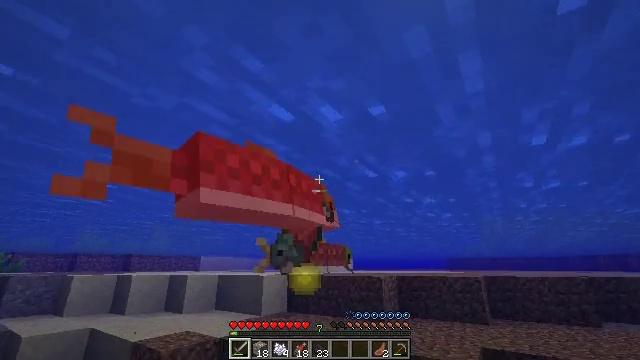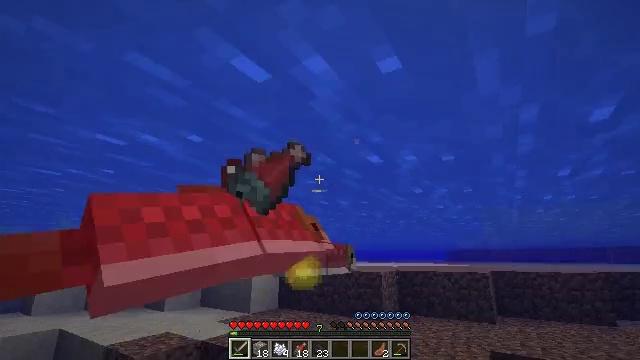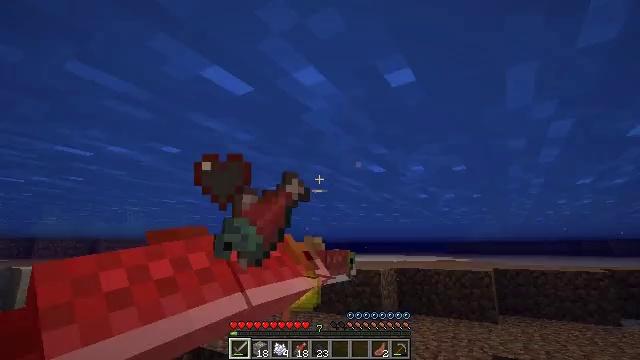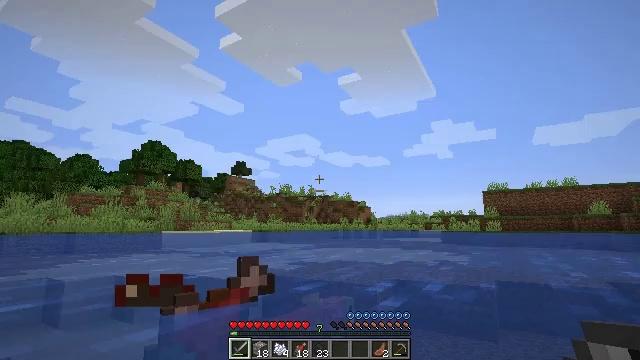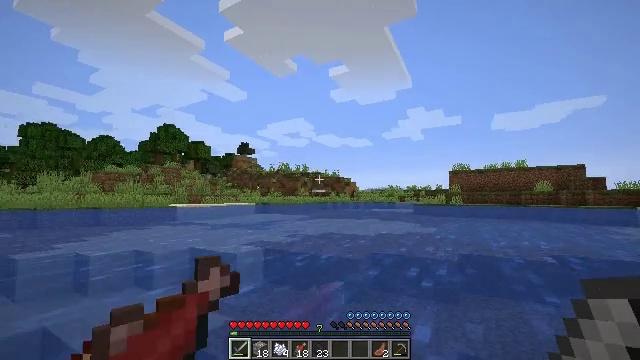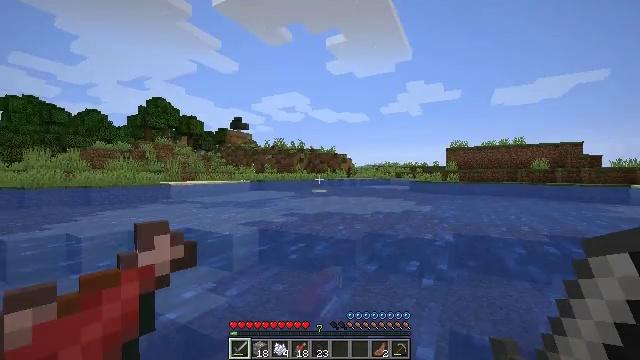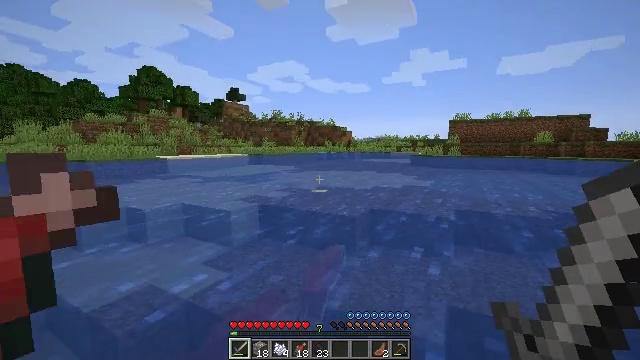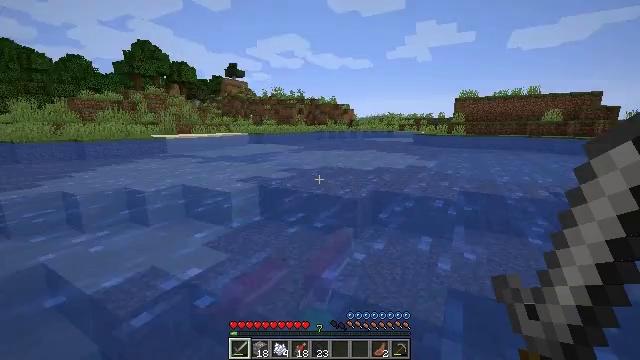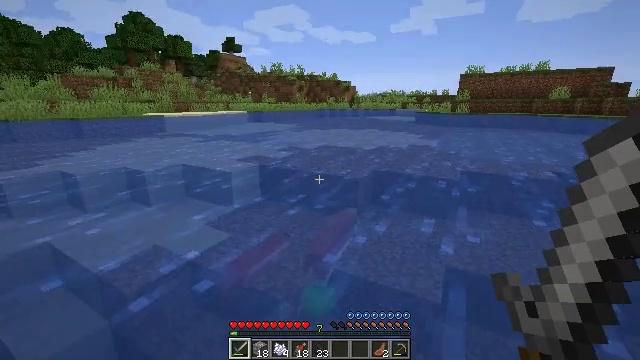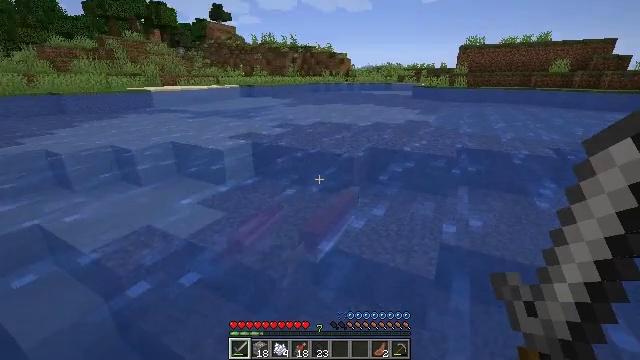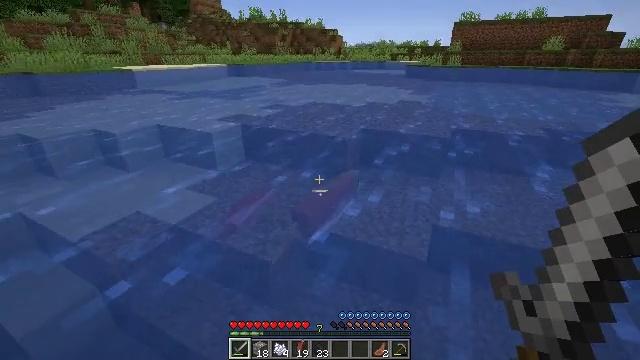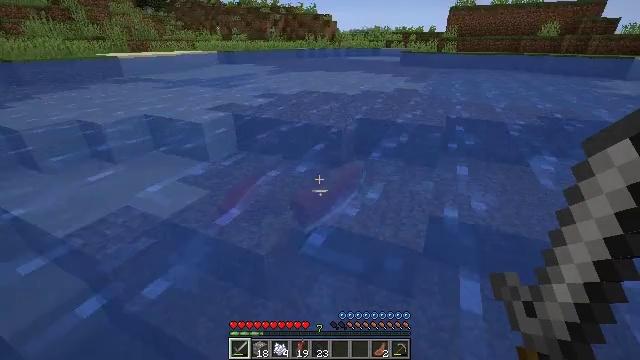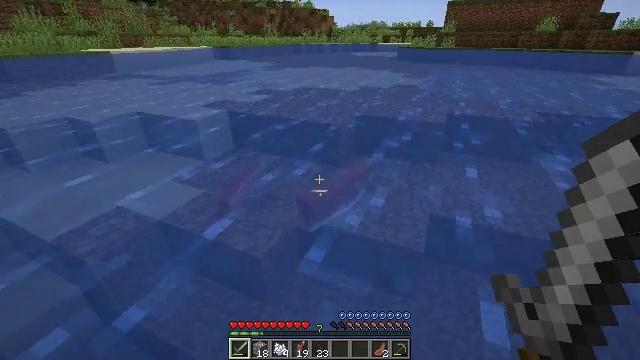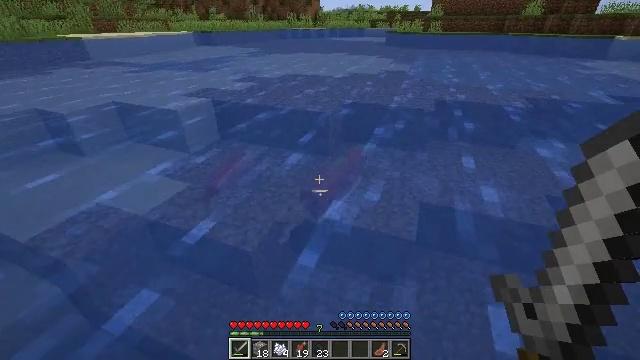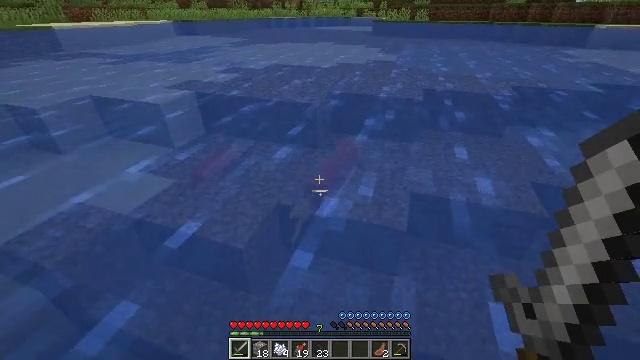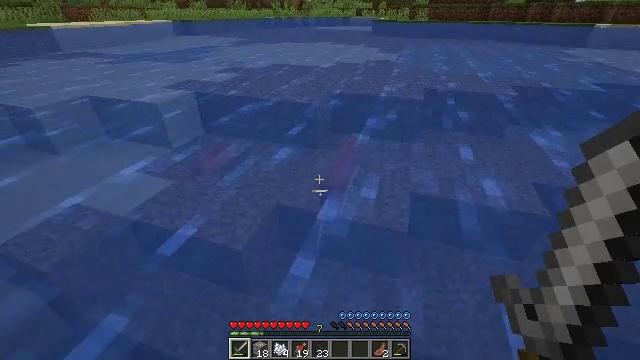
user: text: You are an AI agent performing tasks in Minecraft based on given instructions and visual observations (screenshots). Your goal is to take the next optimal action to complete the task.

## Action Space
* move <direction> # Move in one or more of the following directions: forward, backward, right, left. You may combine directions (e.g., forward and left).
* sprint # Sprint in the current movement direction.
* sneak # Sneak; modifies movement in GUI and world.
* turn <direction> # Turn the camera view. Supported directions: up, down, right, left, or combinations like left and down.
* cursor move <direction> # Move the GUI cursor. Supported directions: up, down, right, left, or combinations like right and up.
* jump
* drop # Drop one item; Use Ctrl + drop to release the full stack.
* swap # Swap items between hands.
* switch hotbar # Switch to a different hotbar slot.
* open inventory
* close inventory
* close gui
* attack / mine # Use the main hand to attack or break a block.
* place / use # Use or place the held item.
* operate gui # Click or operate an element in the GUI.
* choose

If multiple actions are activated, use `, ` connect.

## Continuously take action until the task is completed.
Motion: motion action
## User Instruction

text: Hunt fish.
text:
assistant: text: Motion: move forward, turn down
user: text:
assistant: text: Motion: move forward, turn down
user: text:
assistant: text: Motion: move forward, turn right and down
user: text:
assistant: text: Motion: move forward, turn right and down
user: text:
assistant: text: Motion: move forward, turn down
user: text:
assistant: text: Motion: move forward, turn down
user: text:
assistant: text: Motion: move forward, turn down
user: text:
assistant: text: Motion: move forward, turn down
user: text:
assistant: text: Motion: move forward, turn right and down
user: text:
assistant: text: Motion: move forward, turn right and down
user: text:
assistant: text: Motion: move forward, turn right and down
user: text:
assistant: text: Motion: no_op
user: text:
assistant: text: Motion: turn right and down
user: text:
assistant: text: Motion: turn right and down
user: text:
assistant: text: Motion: no_op
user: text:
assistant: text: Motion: turn up
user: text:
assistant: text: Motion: move forward, turn up, attack / mine
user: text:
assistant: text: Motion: move forward, attack / mine
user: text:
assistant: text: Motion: move forward, attack / mine
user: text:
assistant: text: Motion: move forward
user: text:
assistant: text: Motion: move forward, turn right
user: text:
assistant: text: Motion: move forward, turn right
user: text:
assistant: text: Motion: move forward, turn right
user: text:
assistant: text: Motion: move forward, turn right
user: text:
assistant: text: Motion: move forward, turn right
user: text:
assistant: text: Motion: move forward
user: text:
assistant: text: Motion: move forward
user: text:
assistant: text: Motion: move forward
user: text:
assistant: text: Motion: move forward
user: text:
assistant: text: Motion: move forward